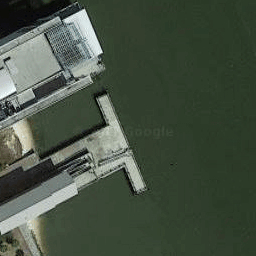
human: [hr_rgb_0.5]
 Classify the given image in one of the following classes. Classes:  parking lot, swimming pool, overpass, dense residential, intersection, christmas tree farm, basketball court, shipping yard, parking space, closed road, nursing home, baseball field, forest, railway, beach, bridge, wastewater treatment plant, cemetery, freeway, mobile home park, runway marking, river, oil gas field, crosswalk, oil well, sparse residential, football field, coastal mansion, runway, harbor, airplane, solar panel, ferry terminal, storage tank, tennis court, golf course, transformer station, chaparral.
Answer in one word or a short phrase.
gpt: ferry terminal